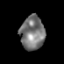
Tissue: prostate
Cell type: Epithelial cells
Senescence score: 0.2621
Nuclear area (px): 809
Mean DAPI intensity: 119.151